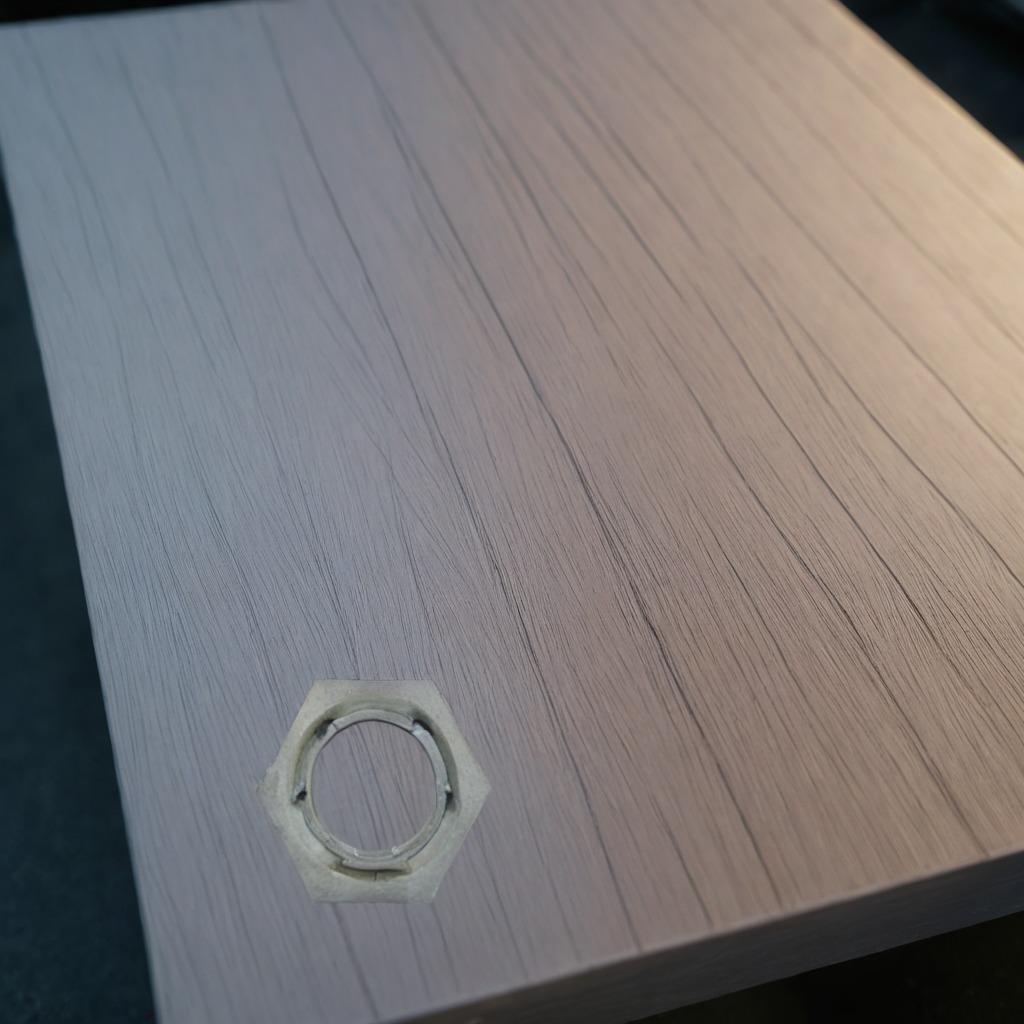
A metal nut is lying on a table in a small garage.